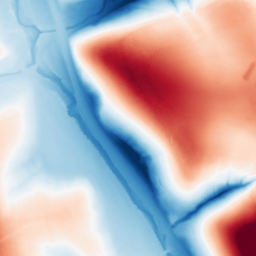
Category: classical
Decomposition family: gaussian_anisotropic
Decomposition parameters: sigma_x: 50
sigma_y: 50
Upsampling method: bilinear
Upsampling parameters: scale: 4
Upsampling scale: 4